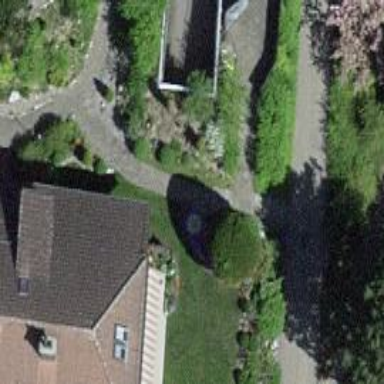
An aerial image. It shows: Group of garages.